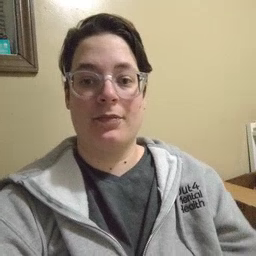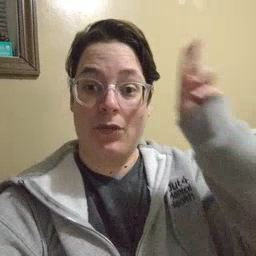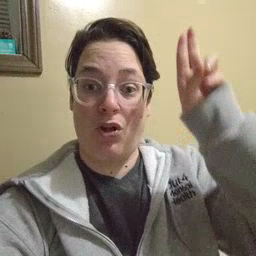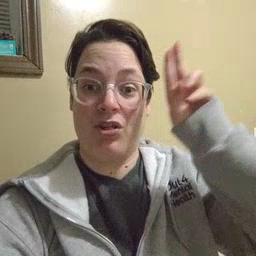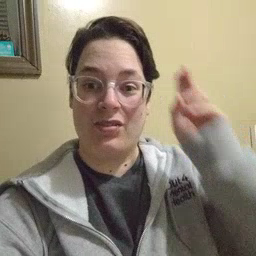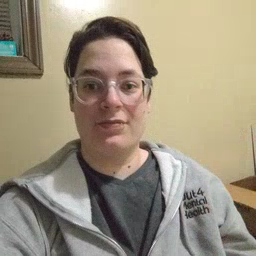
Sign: uncle